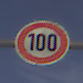
Verkehrszeichen: Geschwindigkeit100
Umgebung: Outdoor, Suburban
Tageszeit: MorningAfternoon
Wetter: PartlyCloudy
Licht: Natural
Jahreszeit: NotSpecified
Kontrast: HighContrast